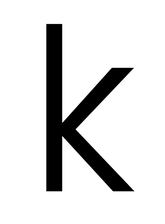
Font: Poppins-Light